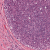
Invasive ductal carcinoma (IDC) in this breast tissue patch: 1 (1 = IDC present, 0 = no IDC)